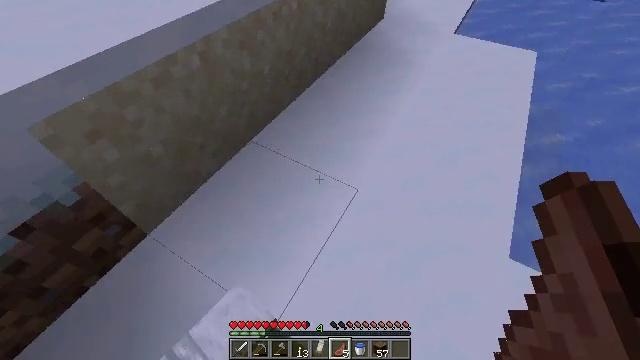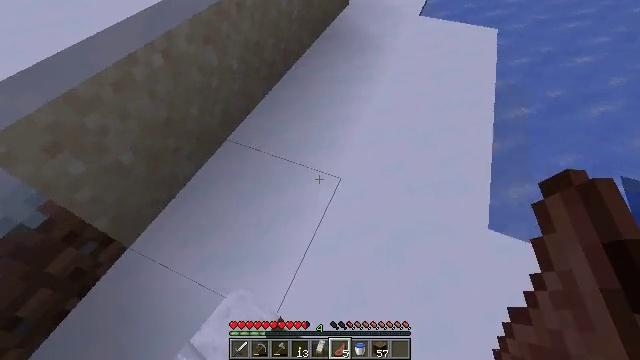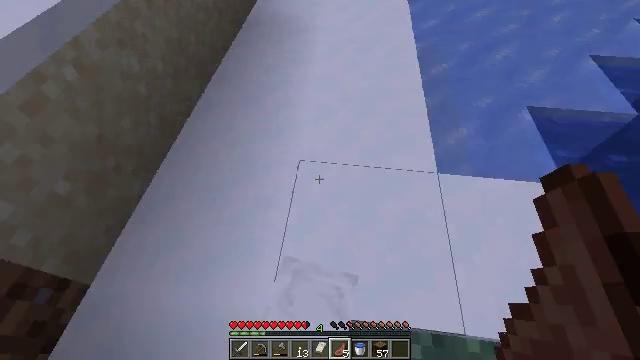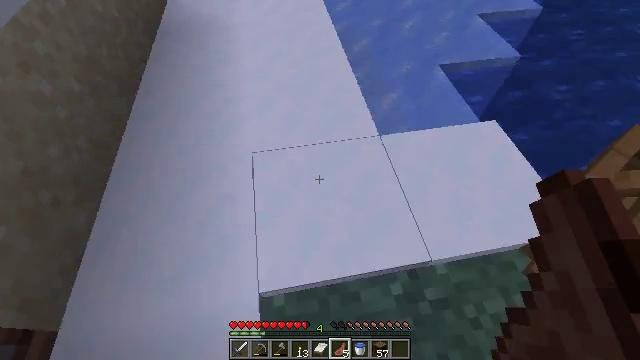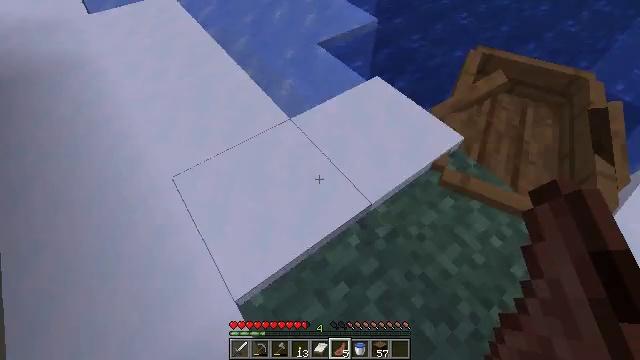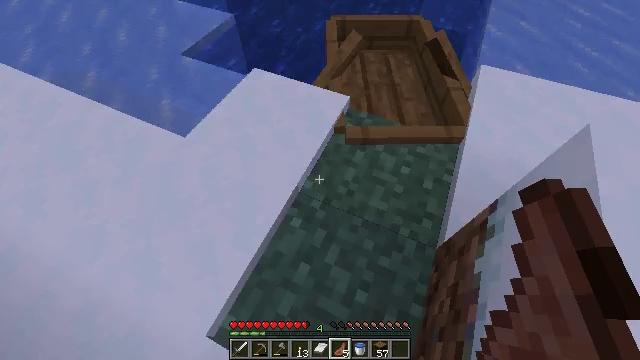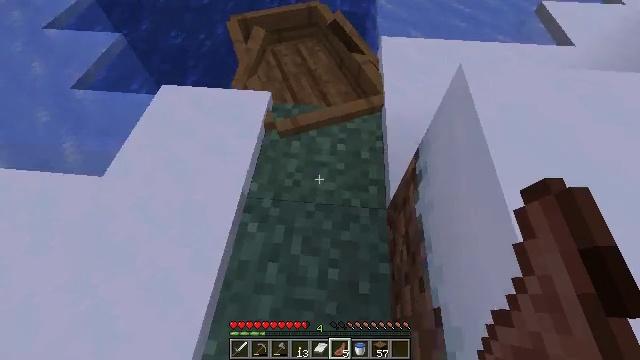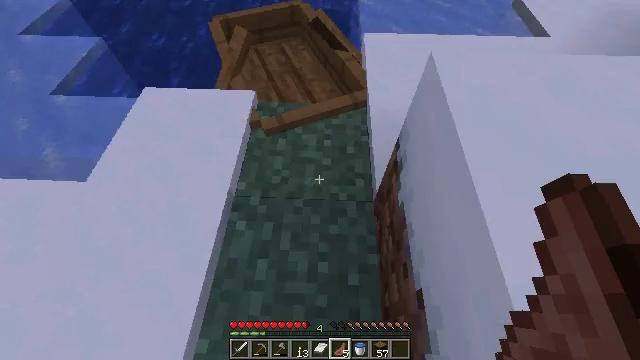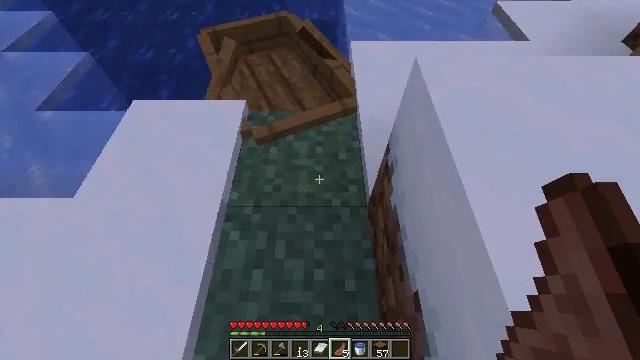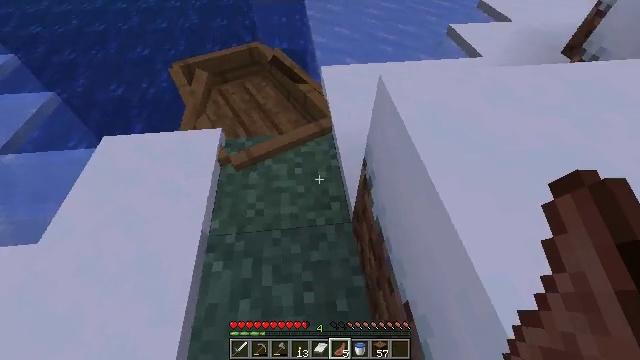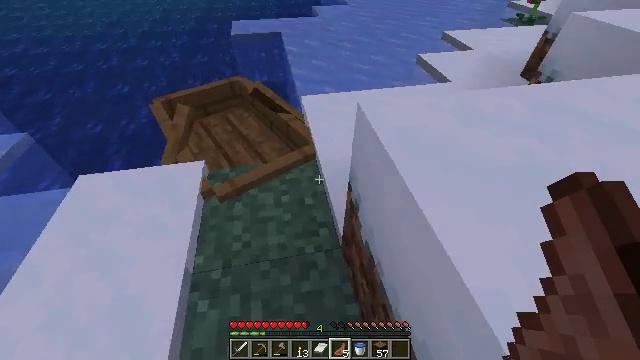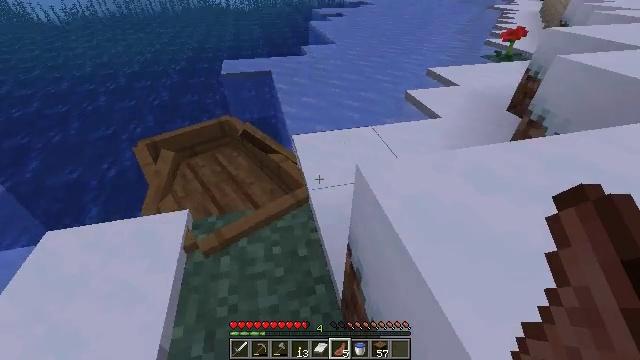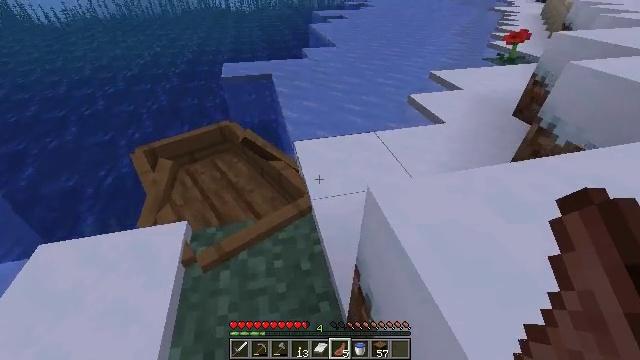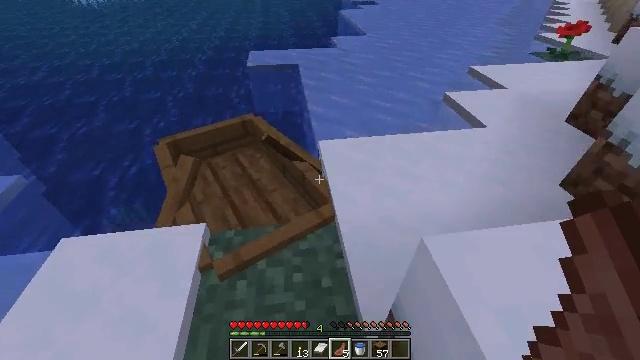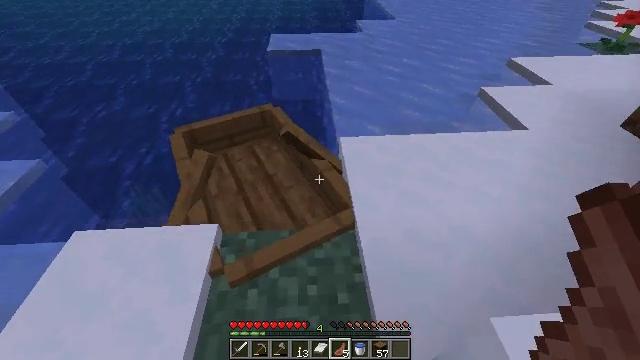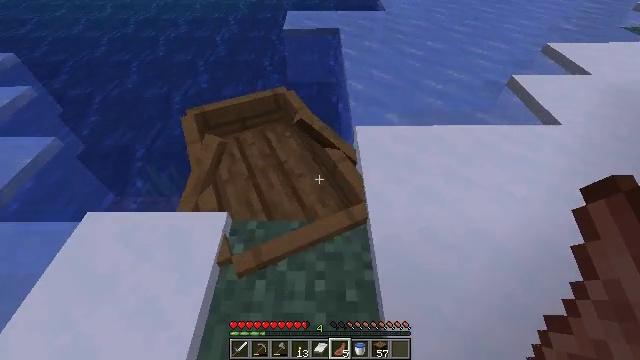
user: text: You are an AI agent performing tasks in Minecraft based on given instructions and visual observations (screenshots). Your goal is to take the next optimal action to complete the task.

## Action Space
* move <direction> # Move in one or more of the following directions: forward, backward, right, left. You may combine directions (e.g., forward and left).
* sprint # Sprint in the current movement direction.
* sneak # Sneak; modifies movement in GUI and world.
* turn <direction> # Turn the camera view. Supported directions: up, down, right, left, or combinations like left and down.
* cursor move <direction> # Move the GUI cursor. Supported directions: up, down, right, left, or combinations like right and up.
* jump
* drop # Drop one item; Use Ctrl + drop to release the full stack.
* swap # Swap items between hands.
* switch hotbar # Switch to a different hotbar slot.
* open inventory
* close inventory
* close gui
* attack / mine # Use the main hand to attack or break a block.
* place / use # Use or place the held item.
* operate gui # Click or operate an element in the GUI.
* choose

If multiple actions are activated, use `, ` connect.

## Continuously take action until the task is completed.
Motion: motion action
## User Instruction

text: Gather ice for building or crafting.
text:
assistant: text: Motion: turn right and down
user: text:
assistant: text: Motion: move back, turn right and down
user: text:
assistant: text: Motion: move back, turn right
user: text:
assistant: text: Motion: move back, turn right
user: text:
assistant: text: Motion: turn right
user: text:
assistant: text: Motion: turn right
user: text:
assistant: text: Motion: turn right
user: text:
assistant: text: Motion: turn right and up
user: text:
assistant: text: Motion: turn right and up
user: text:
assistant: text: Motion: move forward, turn right and up
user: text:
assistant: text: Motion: move forward, turn right and up
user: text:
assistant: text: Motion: move forward
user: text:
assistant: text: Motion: move forward, turn left and down
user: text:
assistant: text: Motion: move forward, turn left and down
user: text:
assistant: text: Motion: move forward, turn left and down
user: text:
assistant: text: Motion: move forward, turn left and down
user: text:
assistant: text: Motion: move forward, turn left
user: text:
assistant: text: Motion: turn left and down, use / place
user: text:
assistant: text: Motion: use / place
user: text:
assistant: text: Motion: use / place
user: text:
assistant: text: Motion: no_op
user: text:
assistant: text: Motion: no_op
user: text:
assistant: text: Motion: no_op
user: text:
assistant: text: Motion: turn left and down
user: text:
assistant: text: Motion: turn left
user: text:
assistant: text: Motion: turn left and down
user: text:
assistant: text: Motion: turn left
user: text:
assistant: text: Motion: turn left and up
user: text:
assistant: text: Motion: turn left and up
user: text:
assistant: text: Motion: turn left and up